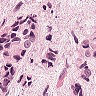
Metastatic tissue present: yes